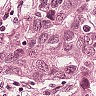
Metastatic tissue present: yes